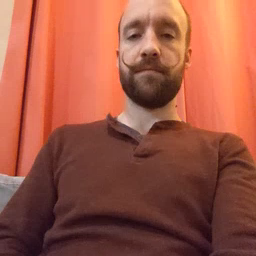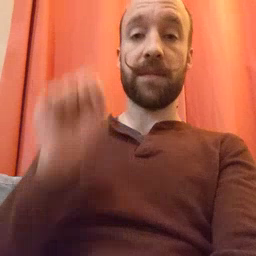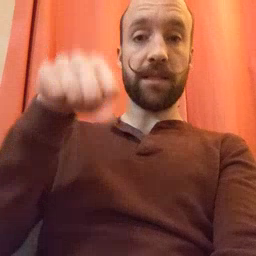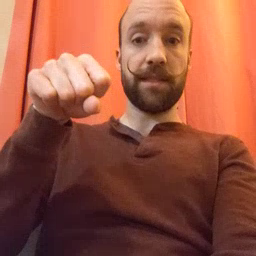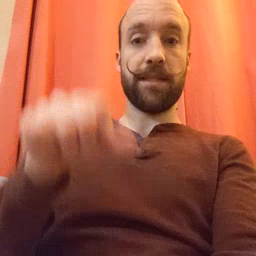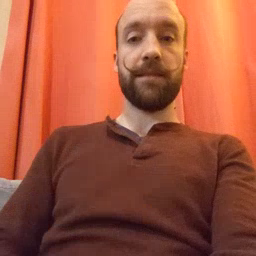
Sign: yes